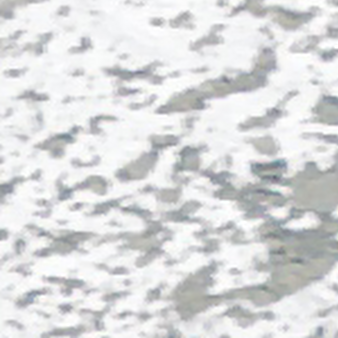
Label: other